Field crop: maize
Growth stage: 2
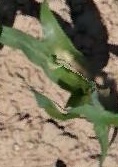
Species: maize